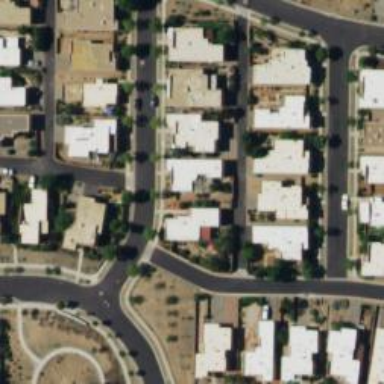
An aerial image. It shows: Smooth asphalt road in residential area.